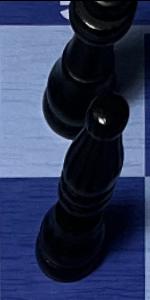
Label: Bishop_Black